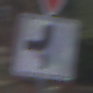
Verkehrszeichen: VerlaufVorfahrtsstrasse7
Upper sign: VorfahrtGewaehren
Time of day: Midday
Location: Outdoor (Urban)
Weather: Overcast
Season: NotSpecified
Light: Natural